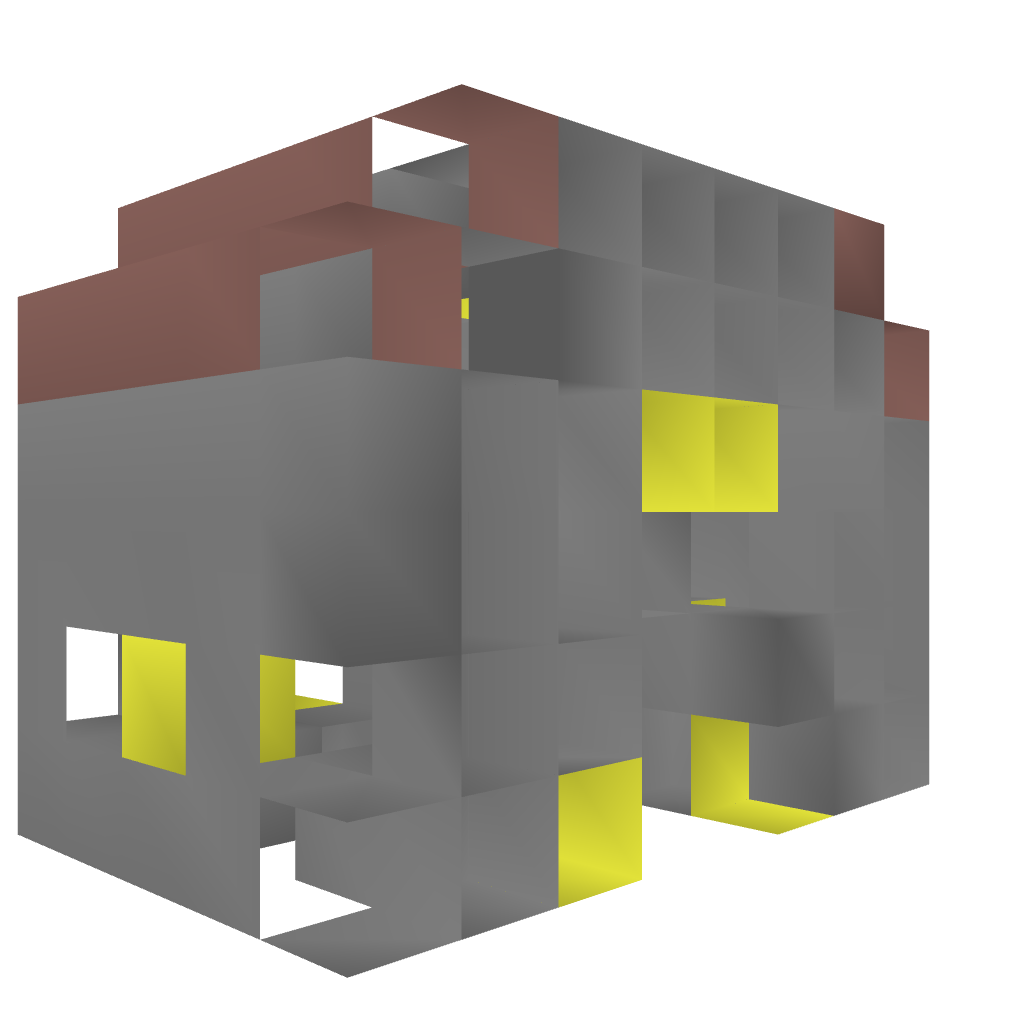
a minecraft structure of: Horse Door bad low quality